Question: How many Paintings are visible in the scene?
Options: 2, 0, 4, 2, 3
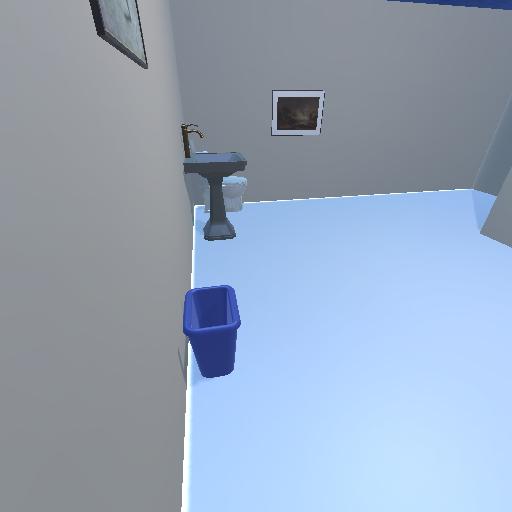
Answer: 2